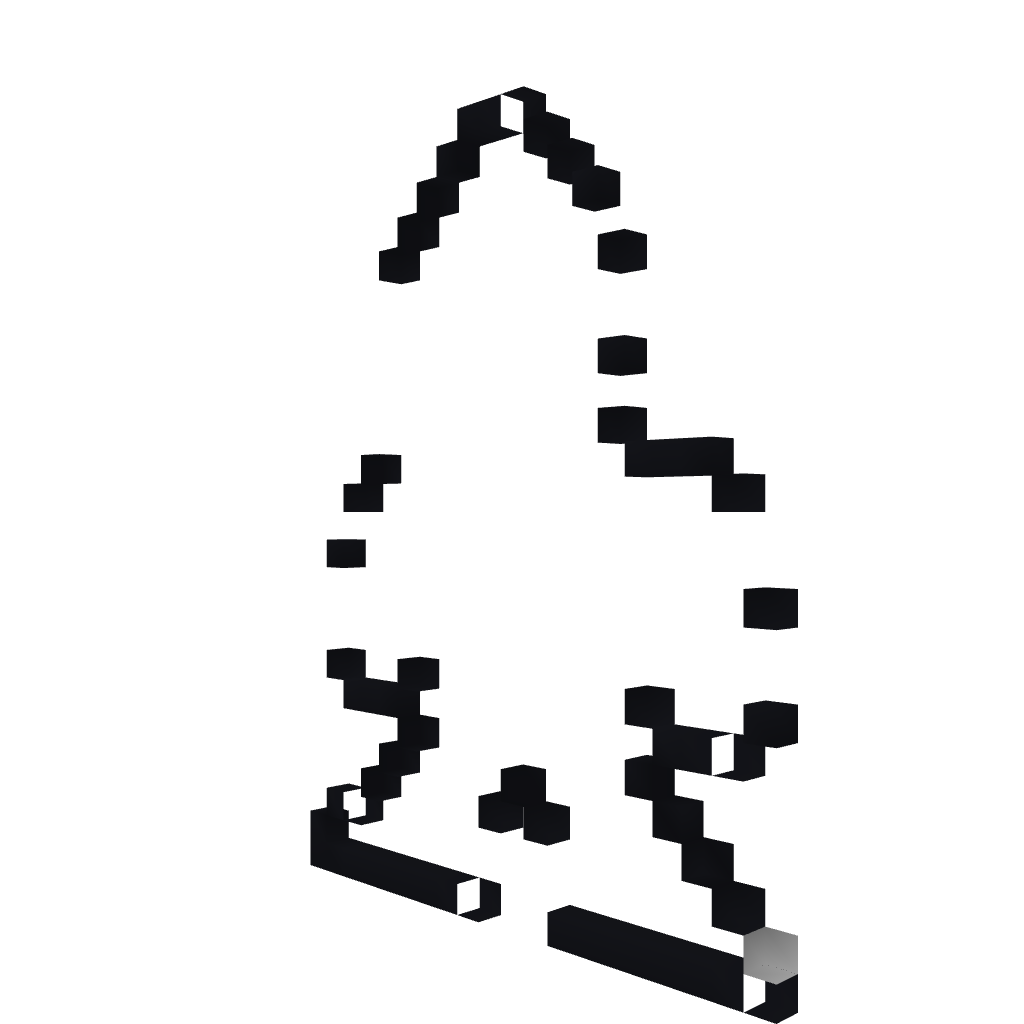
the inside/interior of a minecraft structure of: Megaman Pixel Art